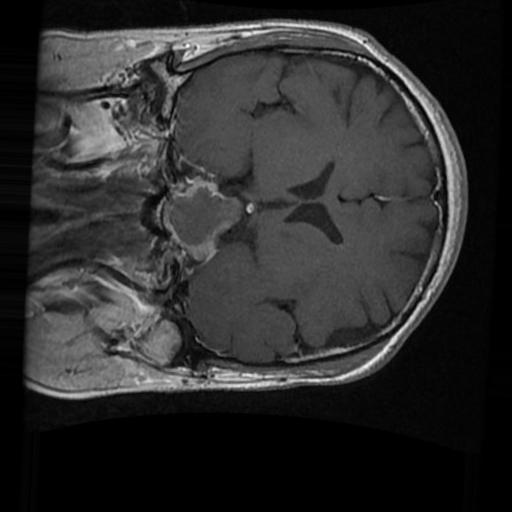
Label: brain_tumor